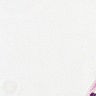
Metastatic tissue present: no